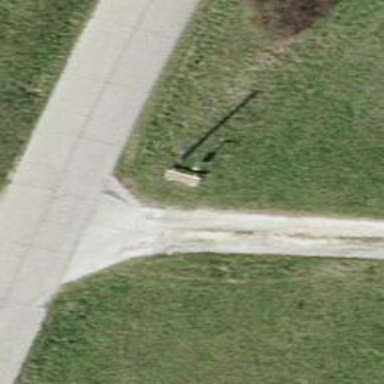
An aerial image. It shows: Bench for seating.